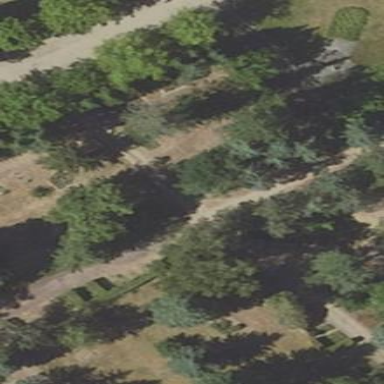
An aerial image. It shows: Graveyard.